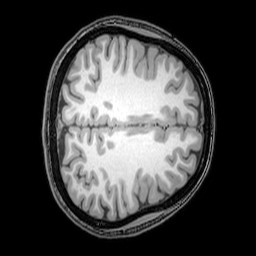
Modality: T1w
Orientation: axial
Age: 26
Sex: female
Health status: healthy
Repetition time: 0.081 s
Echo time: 0.037 s